Current action and preconditions to check: trajectory_clear

Your task: For each precondition in the list above, predict whether it will hold at this action.

Consider the current scene as observed from the mobile robot's camera, and analyze the predicted future states of all dynamic agents (e.g., people, animals, vehicles, or any moving entities) within the NEXT SECOND.

IMPORTANT: Only answer "very likely" if you are absolutely certain—based on strong, clear evidence—that a dynamic agent will violate the precondition in the predicted future state. Do NOT answer "very likely" for unlikely, ambiguous, or low-probability risks.

Ask yourself for each precondition: Is there a high probability, with clear and convincing evidence, that the predicted future states of any dynamic agent will interfere with the predicted future state of the currently executing action within the NEXT SECOND, causing that precondition to fail?

Assess the risk level based on these predictions. Use "likely" or "very likely" if motions create a clear risk of interference.

Use "neutral" or "improbable" if agents are nearby but their predicted paths are clearly diverging or non-conflicting.

Failure Risk Categories: "very improbable", "improbable", "neutral", "likely", "very likely"

Answer Format: Output ONLY the probability_of_failure value from these categories: "very improbable", "improbable", "neutral", "likely", "very likely"

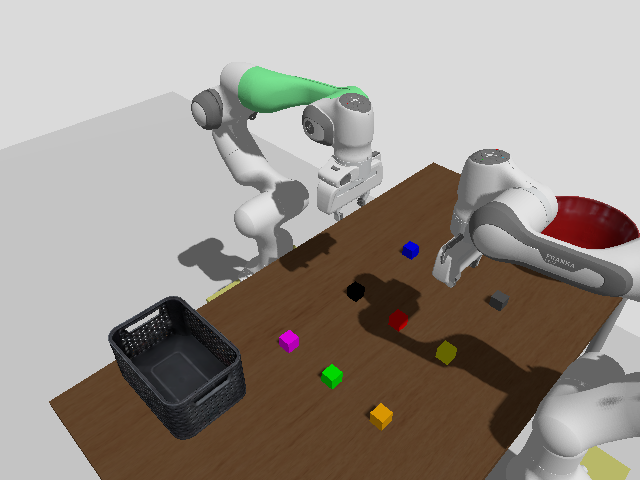

Answer: improbable